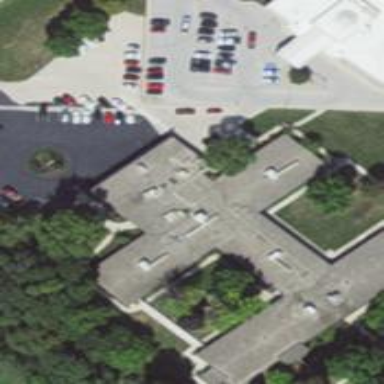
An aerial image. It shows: Nursing home.